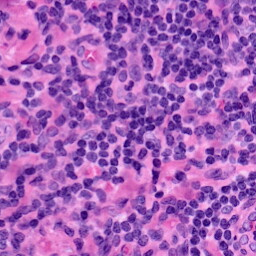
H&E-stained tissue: LymphNode